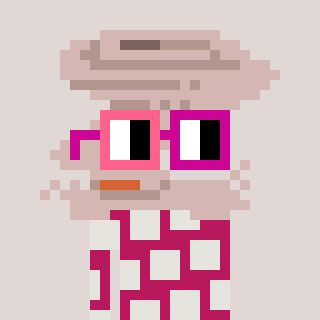
a pixel art character with square pink and red glasses, a tornado-shaped head and a darkpink-colored body on a warm background